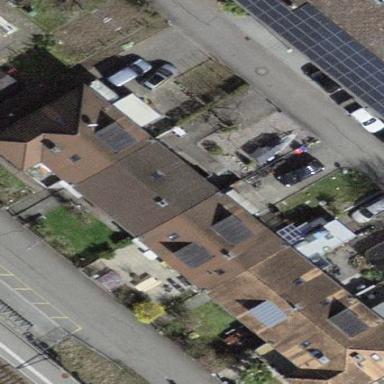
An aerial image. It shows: Terrace building with gabled roof.